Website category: movie
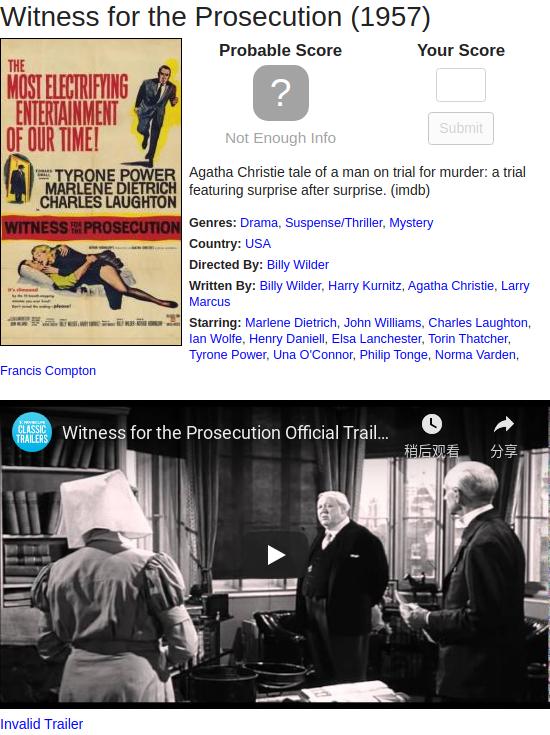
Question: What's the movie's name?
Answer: Witness for the Prosecution

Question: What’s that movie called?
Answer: Witness for the Prosecution

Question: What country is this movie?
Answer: USA

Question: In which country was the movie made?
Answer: USA

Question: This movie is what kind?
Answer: Drama

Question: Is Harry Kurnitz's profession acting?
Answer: no

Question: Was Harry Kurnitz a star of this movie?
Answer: no

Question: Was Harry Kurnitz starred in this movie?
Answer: no

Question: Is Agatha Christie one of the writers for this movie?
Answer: yes

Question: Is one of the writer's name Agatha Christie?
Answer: yes

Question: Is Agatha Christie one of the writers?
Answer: yes

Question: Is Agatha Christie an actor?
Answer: no

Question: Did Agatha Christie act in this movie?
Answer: no

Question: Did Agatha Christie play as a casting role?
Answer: no

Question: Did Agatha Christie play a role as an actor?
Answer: no

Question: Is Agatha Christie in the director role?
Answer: no

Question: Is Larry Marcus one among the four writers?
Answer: yes

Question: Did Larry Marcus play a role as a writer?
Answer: yes

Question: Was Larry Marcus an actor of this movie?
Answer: no

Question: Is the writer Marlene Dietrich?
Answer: no

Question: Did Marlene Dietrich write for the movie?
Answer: no

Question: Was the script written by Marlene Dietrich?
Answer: no

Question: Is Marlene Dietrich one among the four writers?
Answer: no

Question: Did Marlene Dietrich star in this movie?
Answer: yes

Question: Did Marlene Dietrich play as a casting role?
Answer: yes

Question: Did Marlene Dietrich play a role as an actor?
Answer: yes

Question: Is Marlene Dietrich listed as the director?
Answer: no

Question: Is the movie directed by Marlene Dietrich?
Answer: no

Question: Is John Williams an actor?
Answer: yes

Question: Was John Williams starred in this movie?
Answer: yes

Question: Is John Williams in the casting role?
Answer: yes

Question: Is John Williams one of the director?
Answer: no

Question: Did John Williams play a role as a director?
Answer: no

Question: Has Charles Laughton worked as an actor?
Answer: yes

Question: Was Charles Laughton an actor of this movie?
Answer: yes

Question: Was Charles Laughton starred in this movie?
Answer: yes

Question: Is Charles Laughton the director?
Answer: no

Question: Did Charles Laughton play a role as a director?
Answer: no

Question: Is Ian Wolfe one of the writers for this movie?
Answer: no

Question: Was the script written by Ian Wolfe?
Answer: no

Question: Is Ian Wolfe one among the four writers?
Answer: no

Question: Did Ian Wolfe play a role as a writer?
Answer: no

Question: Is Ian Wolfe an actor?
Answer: yes

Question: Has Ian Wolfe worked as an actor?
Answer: yes

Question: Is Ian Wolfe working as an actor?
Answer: yes

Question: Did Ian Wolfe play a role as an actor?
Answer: yes

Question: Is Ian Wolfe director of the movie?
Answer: no

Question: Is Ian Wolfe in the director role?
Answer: no

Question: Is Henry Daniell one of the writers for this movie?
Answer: no

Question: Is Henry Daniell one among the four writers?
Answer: no

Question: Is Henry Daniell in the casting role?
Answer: yes

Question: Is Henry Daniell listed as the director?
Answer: no

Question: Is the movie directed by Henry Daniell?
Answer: no

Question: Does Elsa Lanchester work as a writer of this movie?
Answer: no

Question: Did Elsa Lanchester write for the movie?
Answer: no

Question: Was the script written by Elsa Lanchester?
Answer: no

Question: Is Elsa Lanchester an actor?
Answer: yes

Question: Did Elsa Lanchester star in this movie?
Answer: yes

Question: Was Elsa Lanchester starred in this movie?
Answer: yes

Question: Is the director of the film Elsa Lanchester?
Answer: no

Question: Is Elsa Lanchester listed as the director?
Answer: no

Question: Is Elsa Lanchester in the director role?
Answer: no

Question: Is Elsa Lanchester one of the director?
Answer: no

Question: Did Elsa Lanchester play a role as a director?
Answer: no